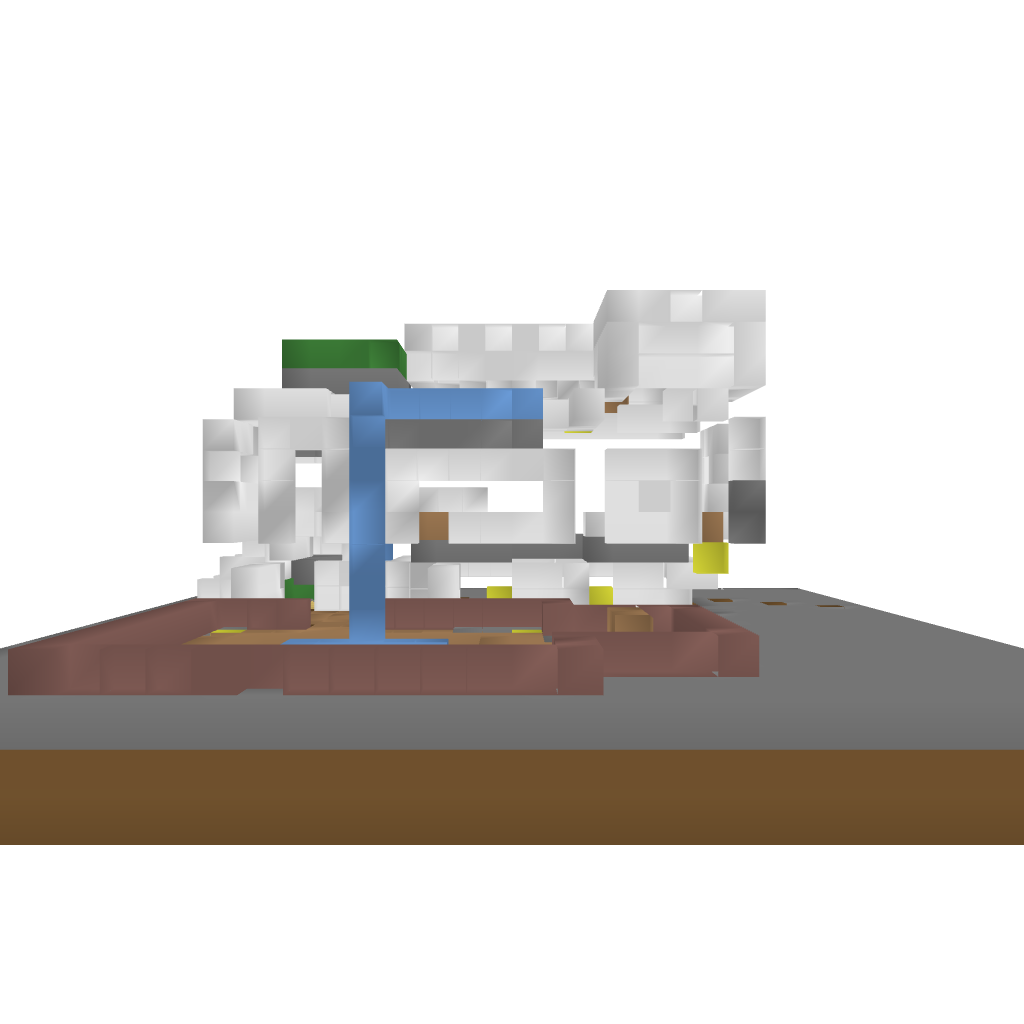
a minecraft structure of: Novum Domum bad low quality